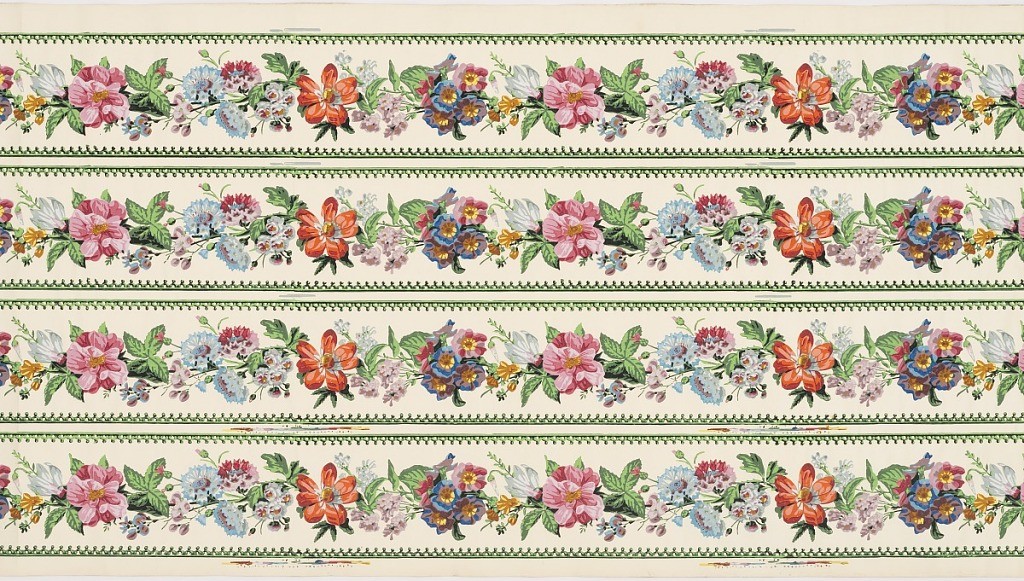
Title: Border
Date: ca. 1830
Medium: Block-printed on joined sheets
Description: Printed four borders across width; floral garlands of bachelor's buttons, sweet william, rosa rugos on cream satin ground with green gothic-style band at either edge.